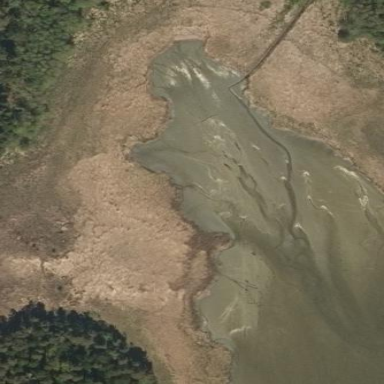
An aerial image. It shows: Natural landscape covered in mud.